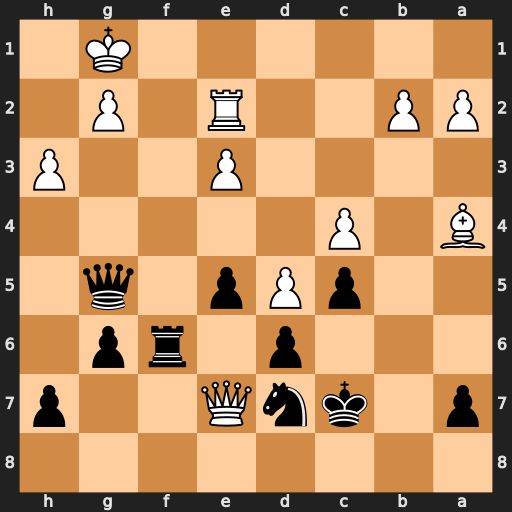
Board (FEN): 8/p1knQ2p/3p1rp1/2pPp1q1/B1P5/4P2P/PP2R1P1/6K1
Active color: b
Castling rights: -
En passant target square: -
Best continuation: Rf1+ Kxf1 Qxe7